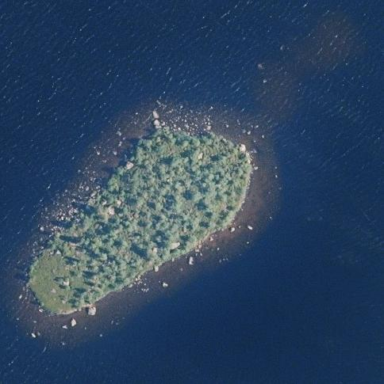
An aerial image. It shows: Islet.